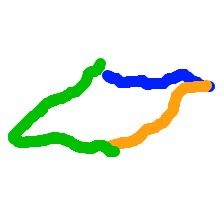
Shape: parallelogram